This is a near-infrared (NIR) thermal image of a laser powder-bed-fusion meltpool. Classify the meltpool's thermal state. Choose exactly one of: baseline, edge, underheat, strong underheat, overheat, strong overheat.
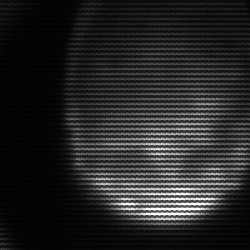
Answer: edge